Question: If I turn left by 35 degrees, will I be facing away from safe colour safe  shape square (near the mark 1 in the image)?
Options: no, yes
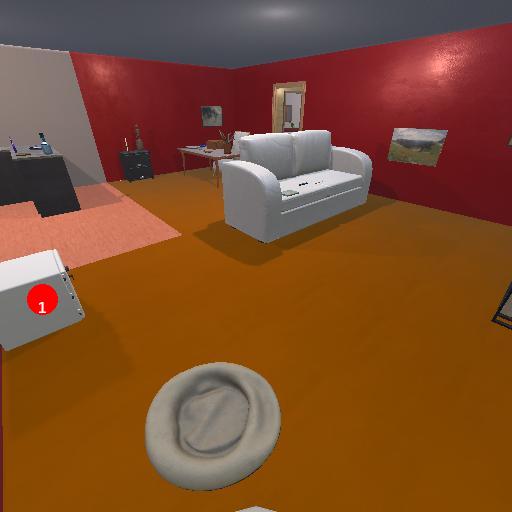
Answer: no